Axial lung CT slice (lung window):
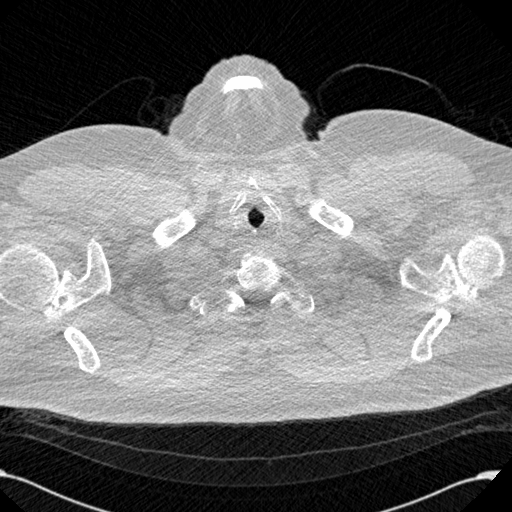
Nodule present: no